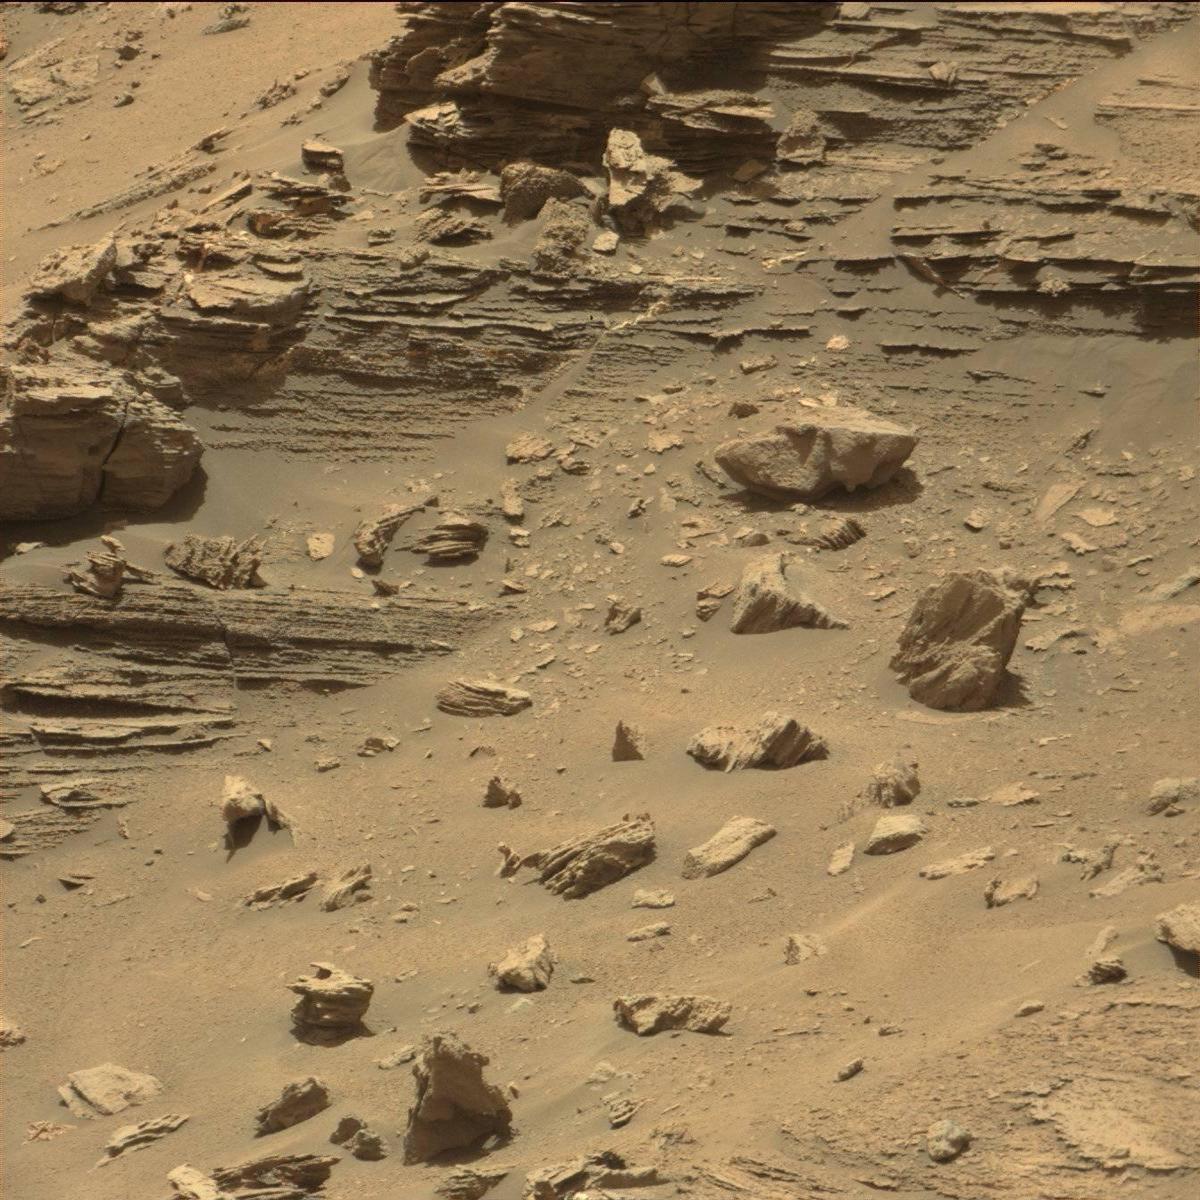
Terrain classes present: Bedrock, Sand / Soil